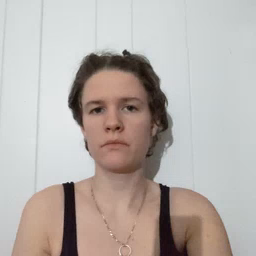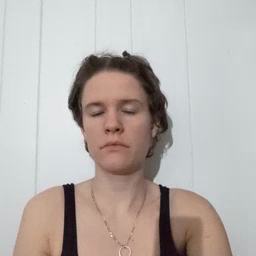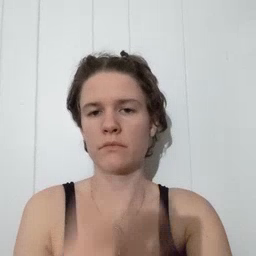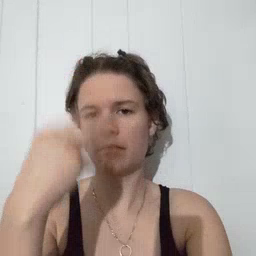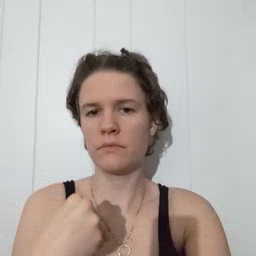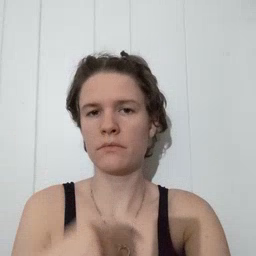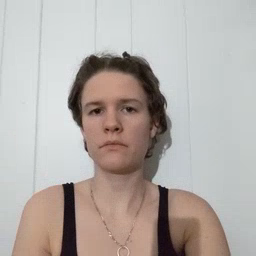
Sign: sleep